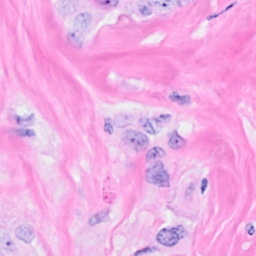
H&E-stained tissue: Breast